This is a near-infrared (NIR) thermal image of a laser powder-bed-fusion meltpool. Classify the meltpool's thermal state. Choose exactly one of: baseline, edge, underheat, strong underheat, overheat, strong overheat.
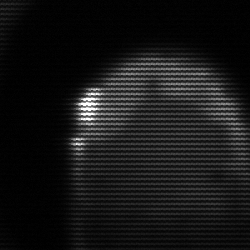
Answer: edge